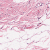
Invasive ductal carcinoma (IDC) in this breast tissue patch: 0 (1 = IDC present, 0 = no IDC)